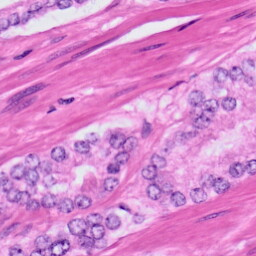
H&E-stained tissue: Prostate